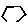
Label: hexagon